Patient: sex F, age 41
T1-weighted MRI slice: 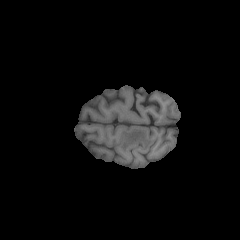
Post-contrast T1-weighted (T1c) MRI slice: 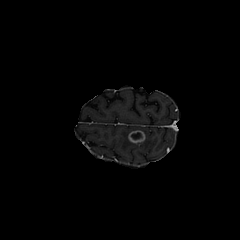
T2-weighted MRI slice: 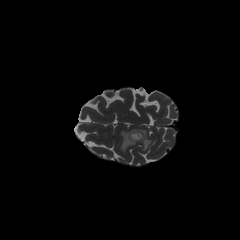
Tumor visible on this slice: yes
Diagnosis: Glioblastoma, IDH-wildtype
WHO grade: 4